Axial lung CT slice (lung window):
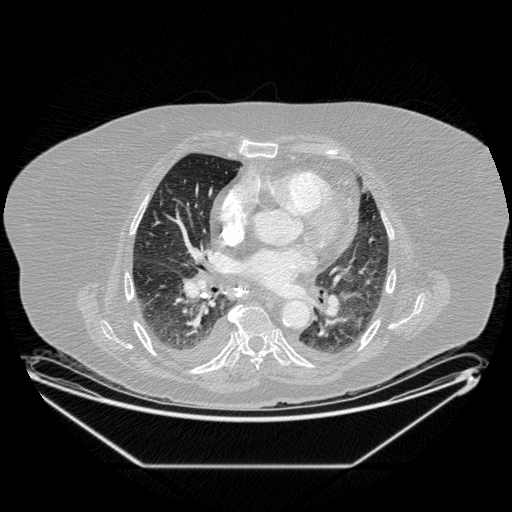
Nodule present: no